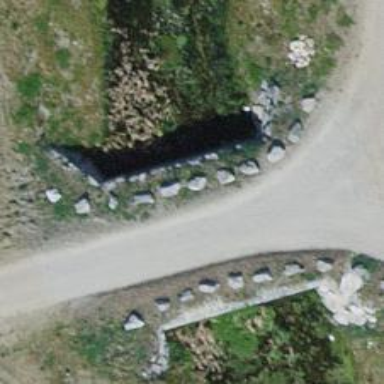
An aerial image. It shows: There is tunnel passing over ditch.